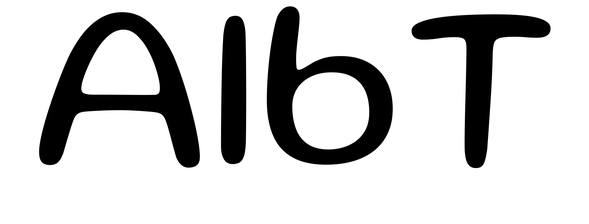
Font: Gluten_Light